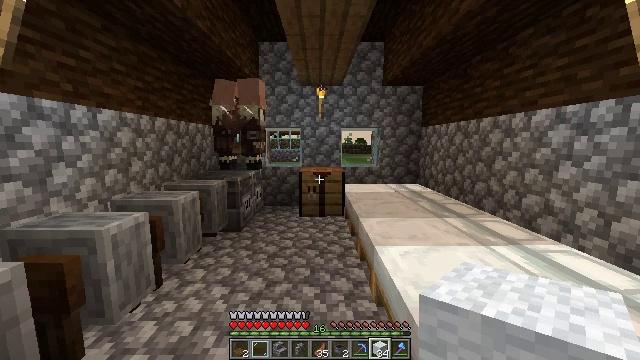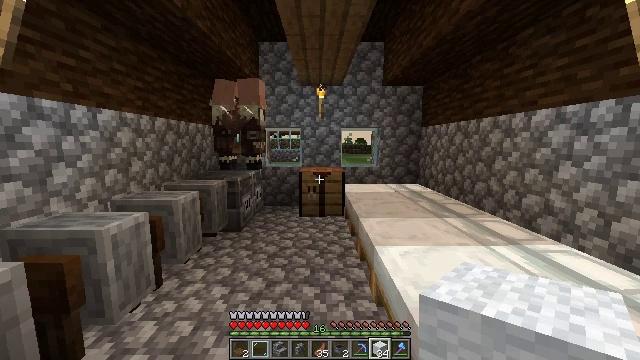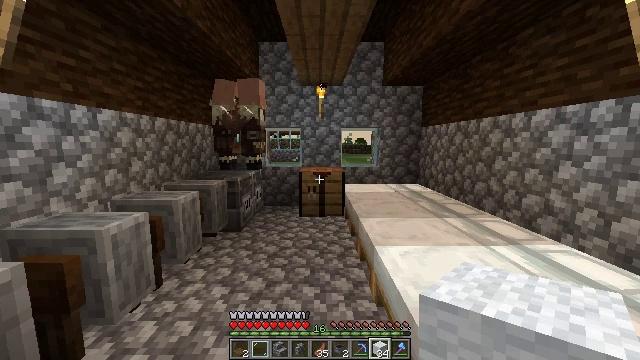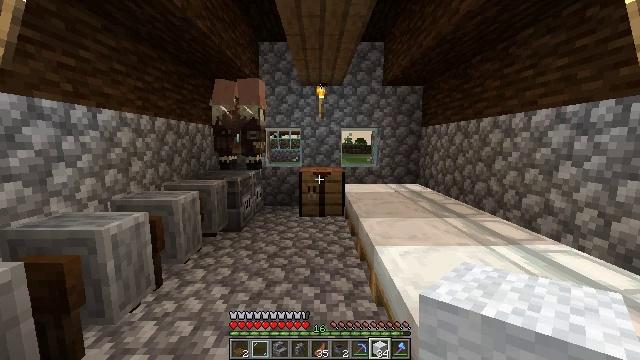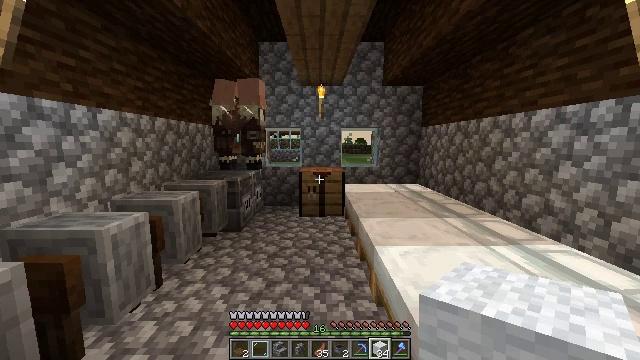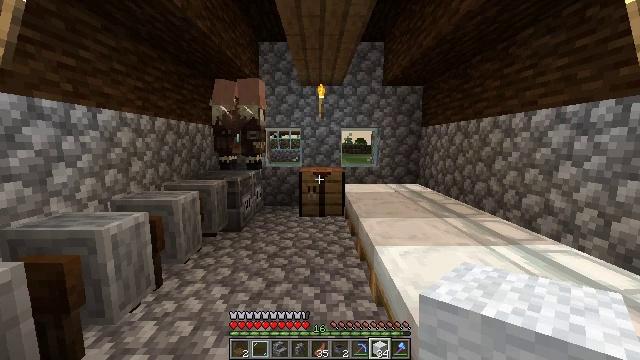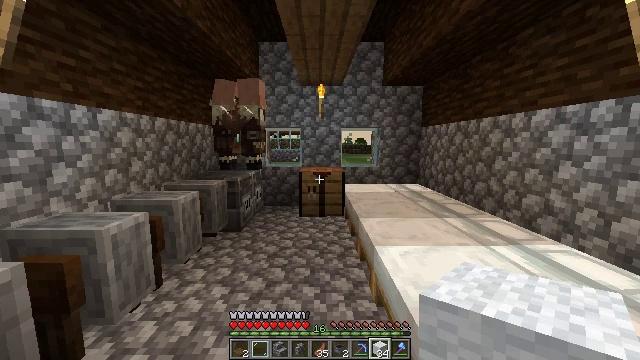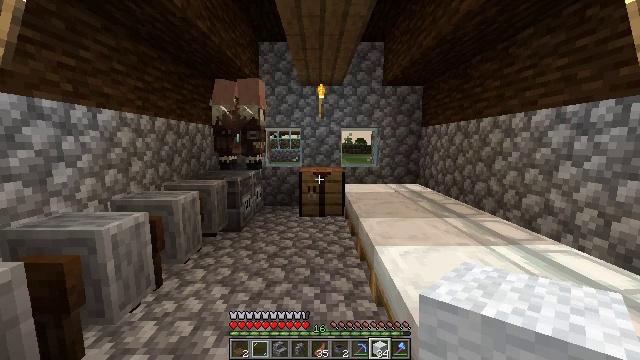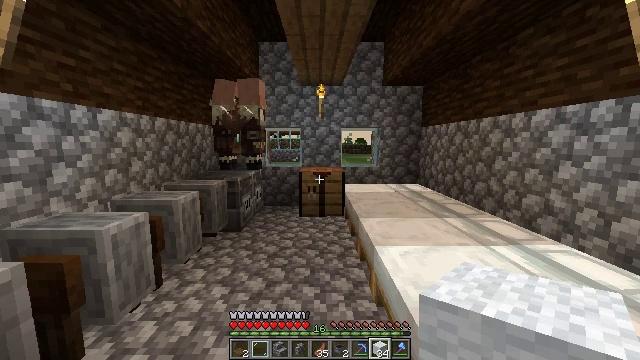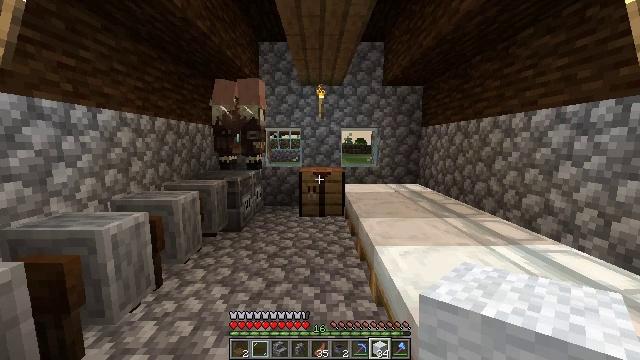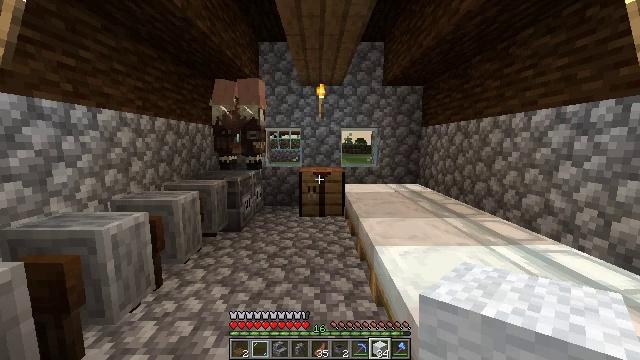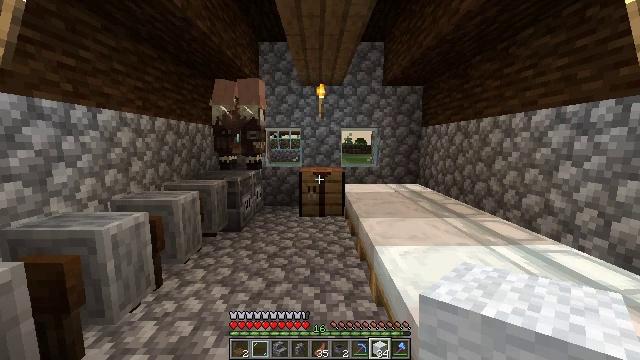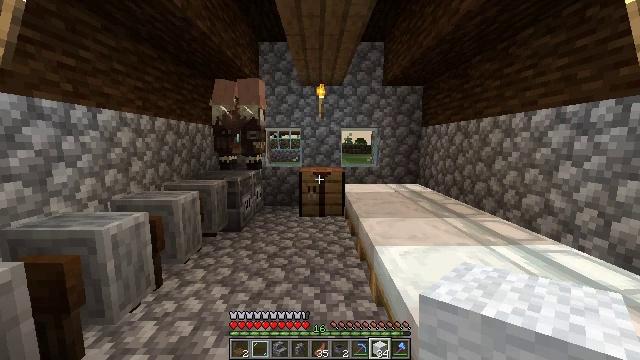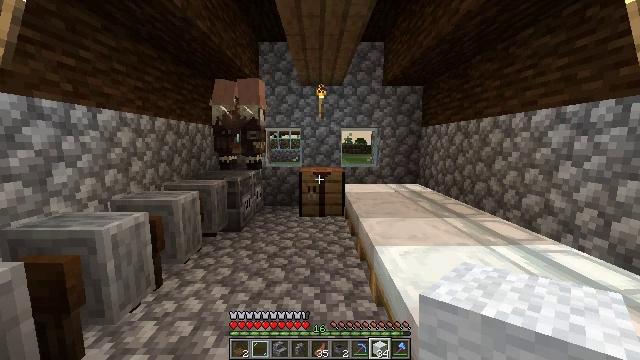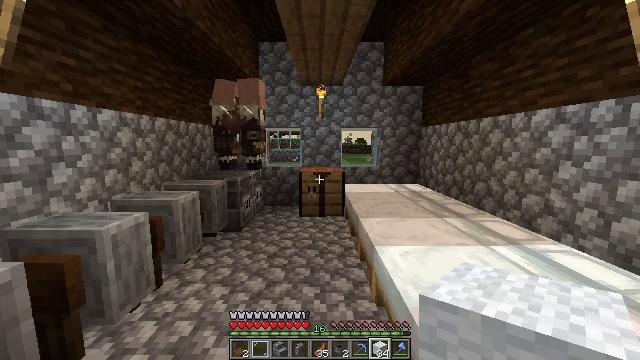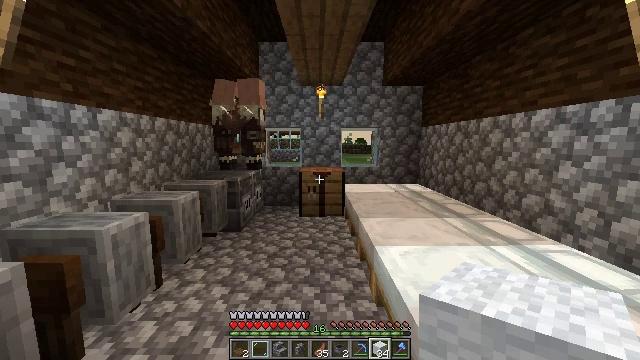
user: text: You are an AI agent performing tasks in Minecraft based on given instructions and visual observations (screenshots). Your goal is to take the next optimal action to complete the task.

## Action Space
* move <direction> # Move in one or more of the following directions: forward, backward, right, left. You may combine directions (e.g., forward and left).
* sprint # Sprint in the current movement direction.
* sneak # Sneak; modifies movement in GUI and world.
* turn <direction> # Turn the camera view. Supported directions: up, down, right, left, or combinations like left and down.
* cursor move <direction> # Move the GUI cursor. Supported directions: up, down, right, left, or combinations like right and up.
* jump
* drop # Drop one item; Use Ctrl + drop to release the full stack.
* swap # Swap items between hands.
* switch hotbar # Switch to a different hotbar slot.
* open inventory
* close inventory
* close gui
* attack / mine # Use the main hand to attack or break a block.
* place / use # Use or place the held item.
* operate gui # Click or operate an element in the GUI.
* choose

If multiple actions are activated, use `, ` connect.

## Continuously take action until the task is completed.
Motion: motion action
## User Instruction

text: Mine the blue bed to pick it up.
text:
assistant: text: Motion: no_op
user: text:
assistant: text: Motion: no_op
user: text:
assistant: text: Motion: no_op
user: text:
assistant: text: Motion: no_op
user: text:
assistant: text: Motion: no_op
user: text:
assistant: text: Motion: no_op
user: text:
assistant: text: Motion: no_op
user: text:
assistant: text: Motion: no_op
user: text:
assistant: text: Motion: no_op
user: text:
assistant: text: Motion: no_op
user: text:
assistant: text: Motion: no_op
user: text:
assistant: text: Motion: no_op
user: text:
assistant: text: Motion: no_op
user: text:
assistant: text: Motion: no_op
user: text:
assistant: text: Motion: no_op
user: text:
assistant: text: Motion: no_op
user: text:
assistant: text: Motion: no_op
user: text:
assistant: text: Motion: no_op
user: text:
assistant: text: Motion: no_op
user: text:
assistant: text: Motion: no_op
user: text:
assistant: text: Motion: no_op
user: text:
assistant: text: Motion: no_op
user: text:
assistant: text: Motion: no_op
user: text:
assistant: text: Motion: no_op
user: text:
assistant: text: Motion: no_op
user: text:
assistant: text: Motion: no_op
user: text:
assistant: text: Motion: no_op
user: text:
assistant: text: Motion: no_op
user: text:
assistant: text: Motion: no_op
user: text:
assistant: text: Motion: no_op